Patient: sex F, age 57
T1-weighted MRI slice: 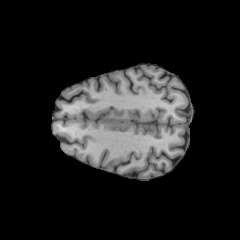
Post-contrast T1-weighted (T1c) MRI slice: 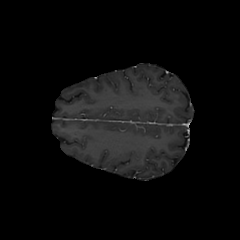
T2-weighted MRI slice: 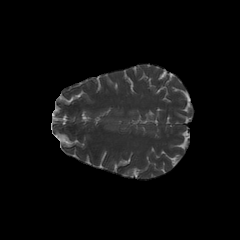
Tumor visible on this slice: no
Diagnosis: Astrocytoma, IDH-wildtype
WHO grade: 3